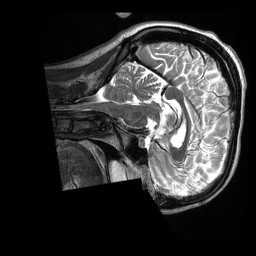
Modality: T2w
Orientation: sagittal
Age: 20
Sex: female